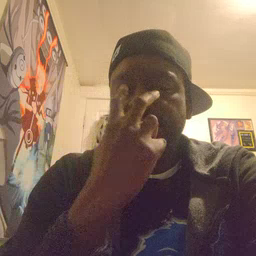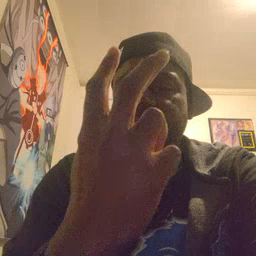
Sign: see